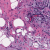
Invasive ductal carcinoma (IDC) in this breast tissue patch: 0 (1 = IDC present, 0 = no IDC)